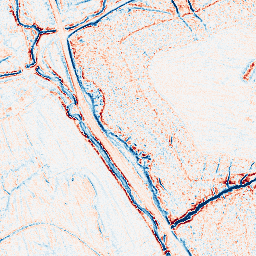
Category: edge_preserving
Decomposition family: anisotropic_diffusion
Decomposition parameters: iterations: 10
kappa: 100
gamma: 0.1
Upsampling method: quintic
Upsampling parameters: scale: 4
Upsampling scale: 4